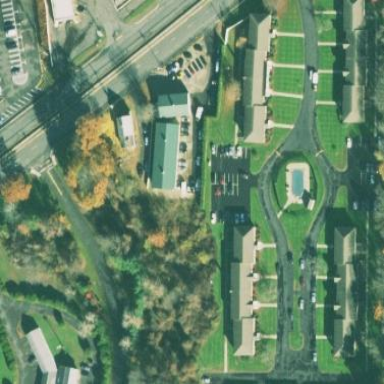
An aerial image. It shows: Residential area with apartments.